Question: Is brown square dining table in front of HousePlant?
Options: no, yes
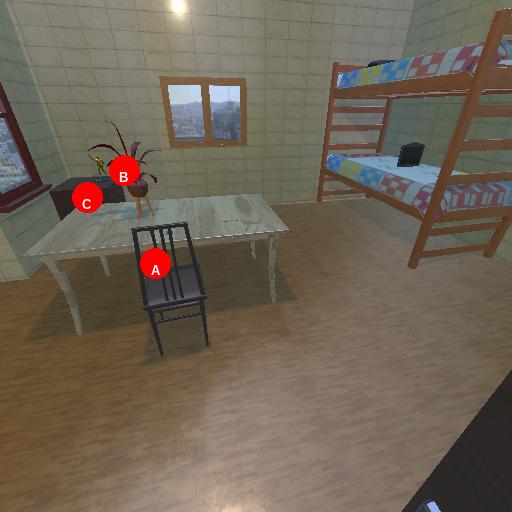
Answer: no